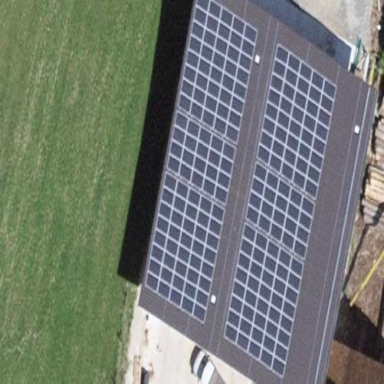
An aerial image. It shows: Solar photovoltaic panel generator.